Question:
i try to set 4 radio button in one Radio group in 2 lines, but problem is that when i take linear layout with horizontal orientation then radio group functionality not work . All Radio buttons select . At a time only one button should be select.
'''
<LinearLayout
android:layout_width="wrap_content"
android:layout_height="wrap_content" >
<RadioButton
android:id="@+id/r1"
android:layout_width="wrap_content"
android:layout_height="wrap_content"
android:layout_weight="1"
android:text="@string/lbl1" />
<RadioButton
android:id="@+id/r2"
android:layout_width="wrap_content"
android:layout_height="wrap_content"
android:layout_weight="1"
android:text="@string/lbl2" />
</LinearLayout>
<LinearLayout
android:layout_width="wrap_content"
android:layout_height="wrap_content" >
<RadioButton
android:id="@+id/r3"
android:layout_width="wrap_content"
android:layout_height="wrap_content"
android:layout_weight="1"
android:text="@string/lbl3" />
<RadioButton
android:id="@+id/r4"
android:layout_width="wrap_content"
android:layout_height="wrap_content"
android:layout_weight="1"
android:text="@string/lbl4" />
</LinearLayout>
</RadioGroup>
'''
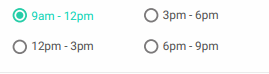
Answer: i dont know if you still need another option but you can "force" a second line using this:
1. set the orientation of the RadioGroup horizontal
2. second set the same marginTop in the radioButtons in the same "line"
3. third set a negative marginStart on the first element of every (2 and forward) this will mark the star of each line and the other elements will follow
here is an example of this:
'''
<RadioGroup
android:layout_width="match_parent"
android:layout_height="wrap_content"
android:orientation="horizontal"
android:id="@+id/Rgroup">
<RadioButton
android:id="@+id/r1"
android:layout_width="wrap_content"
android:layout_height="wrap_content"
android:text="@string/lbl1" />
<RadioButton
android:id="@+id/r2"
android:layout_width="wrap_content"
android:layout_height="wrap_content"
android:text="@string/lbl2" />
<RadioButton
android:id="@+id/r3"
android:layout_width="wrap_content"
android:layout_height="wrap_content"
android:layout_marginStart="-180dp"
android:layout_marginTop="40dp"
android:text="@string/lbl3" />
<RadioButton
android:id="@+id/r4"
android:layout_width="wrap_content"
android:layout_height="wrap_content"
android:layout_marginStart="0dp"
android:layout_marginTop="40dp"
android:text="@string/lbl4" />
</RadioGroup>
'''